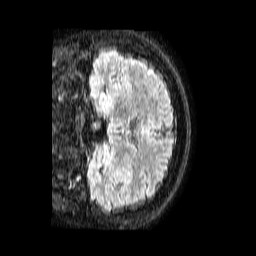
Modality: FLAIR
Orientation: coronal
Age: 37
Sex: female
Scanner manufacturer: philips
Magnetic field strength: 1.5 T
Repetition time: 4.8 s
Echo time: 0.3 s